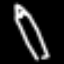
Label: pencil